Question: I have a table created from jquery datatable which displays like above:

like you see above, the current show entries status is 25 but it shows only 10 rows which is the default value.
this is what I have called:
'''
$(document).ready( function () {
$('#example').dataTable({
"bJQueryUI": true,
"sPaginationType": "full_numbers",
"aLengthMenu": [[25, 50, 100, -1], [25, 50, 100, "All"]]
});
});
'''
which the default one in its javascript library file is:
'''
"aLengthMenu": [10, 25, 50, 100]
'''
And I don't know where to edit it to load 25 rows at start up.
So any help would be very much appreciated.
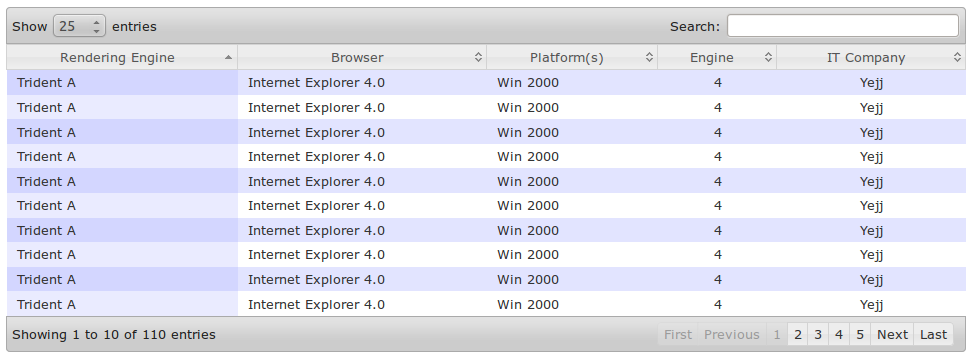
Answer: use 'iDisplayLength' according to the <URL>
'''
$('#example').dataTable({
iDisplayLength: 25
});
'''
<URL>
Hope this helps